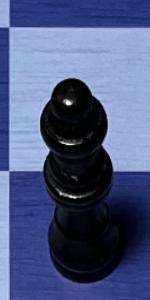
Label: Queen_Black